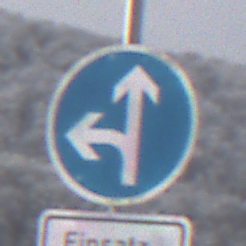
Verkehrszeichen: VorgeschriebeneFahrtrichtungGeradeausOderLinks
Zusatzzeichen unten: BesondereFahrzeugeUndTransportgueter3
Umgebung: Outdoor, Nature
Tageszeit: MorningAfternoon
Wetter: PartlyCloudy
Licht: Natural
Jahreszeit: Winter
Kontrast: HighContrast